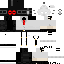
A male skeleton skin with dark skin, wearing red helmet dressed in a black suit and black pants, featuring a closed mouth.